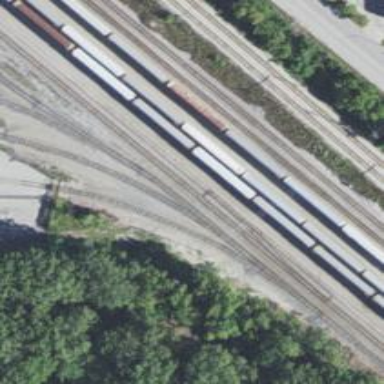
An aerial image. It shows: Railway yard in service.